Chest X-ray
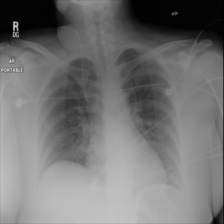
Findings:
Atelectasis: negative
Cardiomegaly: negative
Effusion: negative
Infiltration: negative
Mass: negative
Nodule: negative
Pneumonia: negative
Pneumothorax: negative
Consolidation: negative
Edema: negative
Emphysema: negative
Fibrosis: negative
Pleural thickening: negative
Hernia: negative